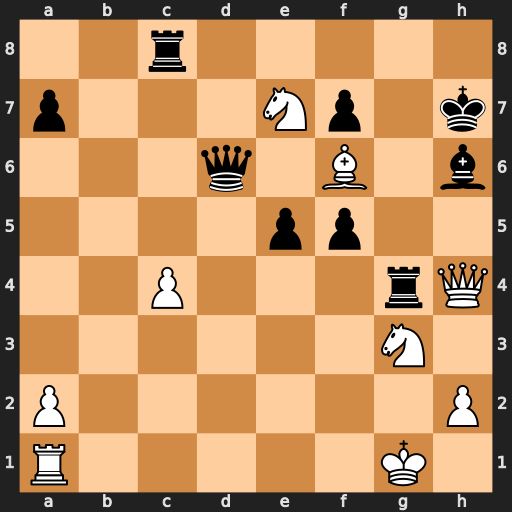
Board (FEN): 2r5/p3Np1k/3q1B1b/4pp2/2P3rQ/6N1/P6P/R5K1
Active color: w
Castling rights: -
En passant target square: -
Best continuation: Qxh6+ Kxh6 Nxf5+ Kg6 Nxd6